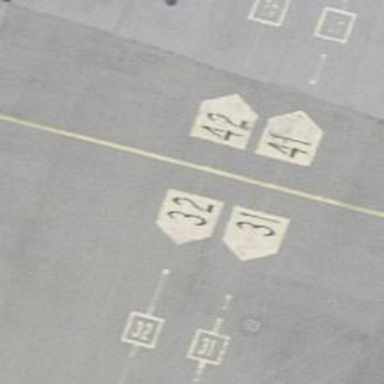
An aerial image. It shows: Airport parking position.